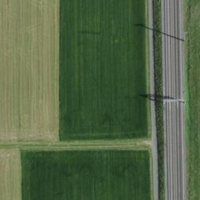
EUNIS habitat code: 25
Species observed at this site:
Ardea alba
Milvus migrans